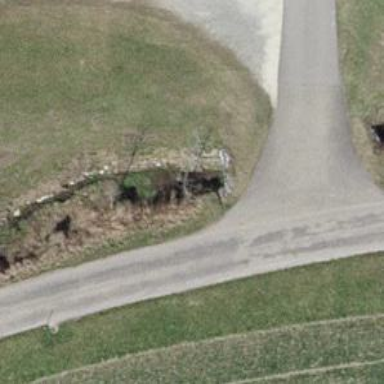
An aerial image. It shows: Culvert tunnel.